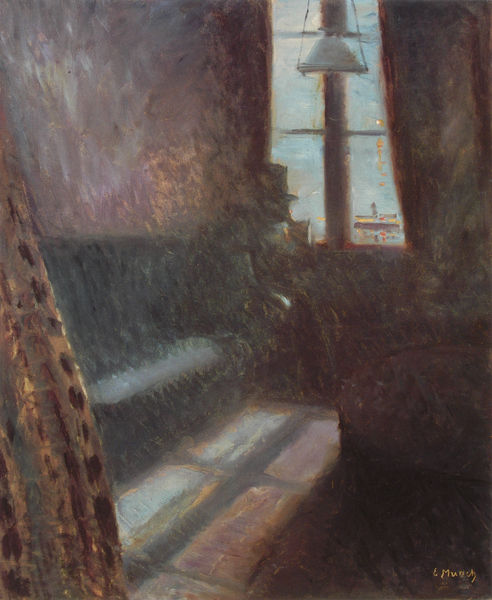
Titel: Nacht in St. Cloud
Künstler: Edvard Munch
Standort: Oslo
Institution: Nasjonalgalleriet
Schlagwörter: blau, dunkel, gemälde, himmel, mann, meer, schatten, wasser, weiß, fluss, grün, impressionismus, ocker, see, sitzen, abend, braun, café, fenster, grau, hell, hut, lampe, licht, nacht, pastell, raum, schwarz, tisch, türkis, zimmer, ausblick, blick, haus, rot, beige, malerei, muster, teppich, zylinder, hemd, wand, arm, innenraum, möbel, signatur, vorhang, sonnenaufgang, spiegelung, einsam, gewässer, sonne, boden, figur, interieur, sessel, sitzend, stoff, innen, leuchte, musik, kontrast, boot, boote, kahn, schiff, schiffe, sofa, ecke, umrisse, düster, lampenschirm, perspektive, beobachten, fischer, mast, abends, abstrakt, farben, lila, violett, klein, linien, bank, hafen, treppe, tapete, finster, klavier, lesen, piano, bett, balken, menzel, stube, stufe, stufen, kammer, lichteinfall, allein, warten, aufstützen, umriss, gestalt, unscharf, ozean, fussboden, eng, außen, unterschrift, fensterkreuz, fensterrahmen, munch, mondschein, fliesen, gefangen, kacheln, insignie, flecken, edvard munch, verschwommen, verwischt, aufgestützt, sonnenschein, taubengrau, drinnen, sitzbank, sitzender, lichtschein, anlegestelle, perspektivisch, zylinderhut, hängelampe, petrol, edvard, sohne, schiffmast, schauender, c. masy, coutch, lichtreeflex, schigg